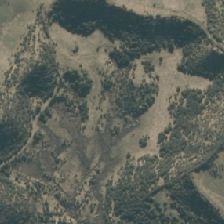
Land cover: grose_broom